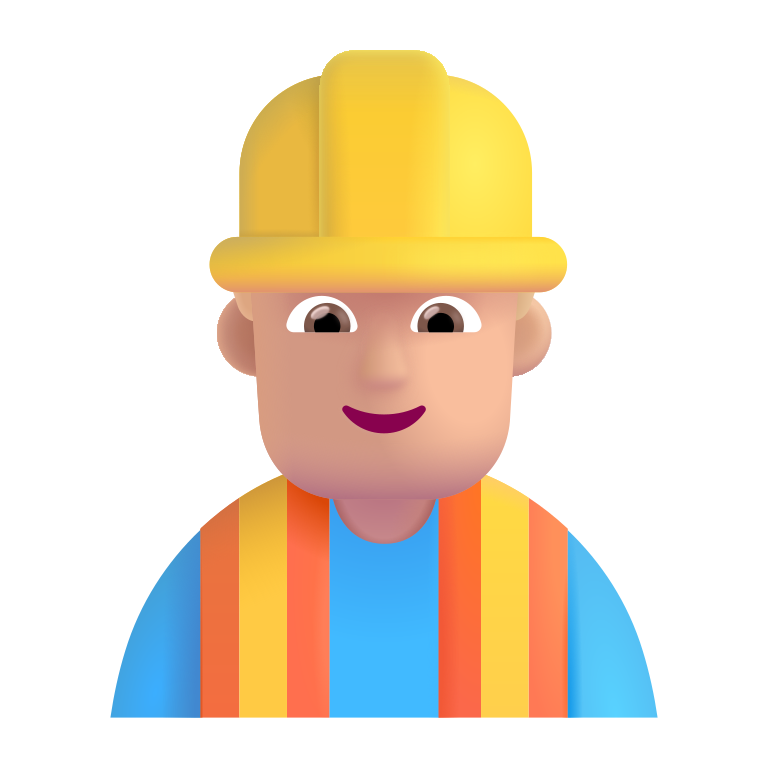
man construction worker color  light